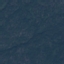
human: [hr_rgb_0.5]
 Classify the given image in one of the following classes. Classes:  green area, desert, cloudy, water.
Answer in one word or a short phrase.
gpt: green area